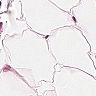
Metastatic tissue present: no